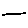
Label: line